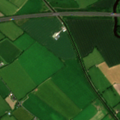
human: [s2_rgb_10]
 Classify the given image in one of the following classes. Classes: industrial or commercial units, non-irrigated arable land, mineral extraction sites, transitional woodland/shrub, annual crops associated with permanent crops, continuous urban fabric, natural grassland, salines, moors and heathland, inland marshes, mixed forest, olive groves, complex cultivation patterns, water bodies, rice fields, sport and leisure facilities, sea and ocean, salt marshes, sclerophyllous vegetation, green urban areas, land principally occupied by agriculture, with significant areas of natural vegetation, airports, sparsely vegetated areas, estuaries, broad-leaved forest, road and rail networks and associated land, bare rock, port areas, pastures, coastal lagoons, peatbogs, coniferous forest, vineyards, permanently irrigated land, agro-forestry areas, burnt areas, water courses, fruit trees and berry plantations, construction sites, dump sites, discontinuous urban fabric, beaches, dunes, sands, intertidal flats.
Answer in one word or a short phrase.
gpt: road and rail networks and associated land, non-irrigated arable land, pastures, complex cultivation patterns, mixed forest